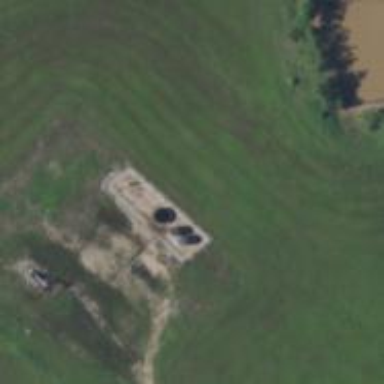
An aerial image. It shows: Storage tank with man-made structure.